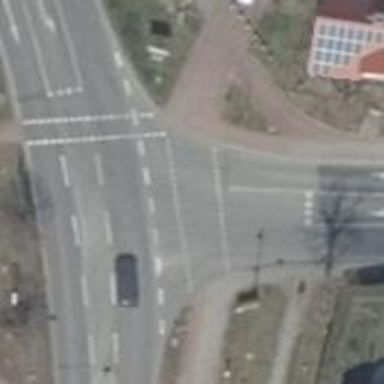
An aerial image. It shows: Road with traffic signals.